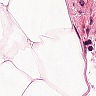
Metastatic tissue present: no